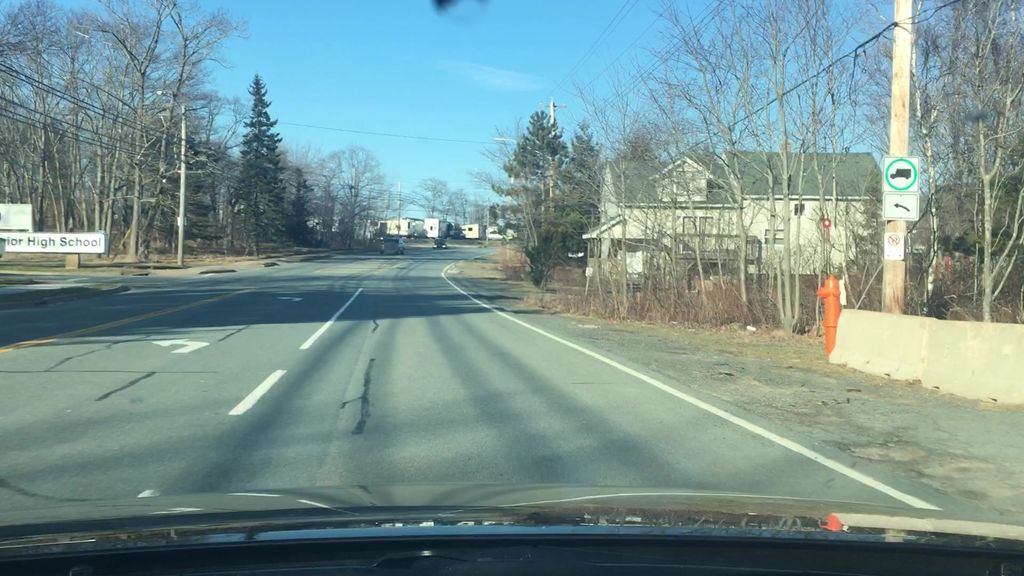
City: halifax